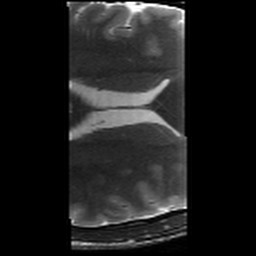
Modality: T2w
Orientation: axial
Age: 22
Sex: male
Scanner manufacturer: siemens
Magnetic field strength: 3 T
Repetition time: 8.02 s
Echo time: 0.08 s